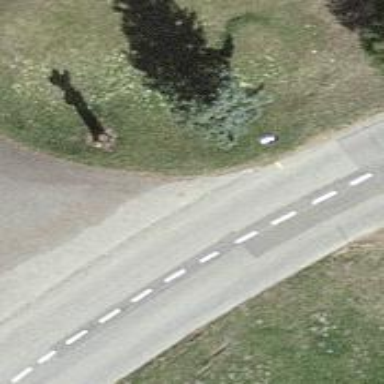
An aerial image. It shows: Bus stop along the road.